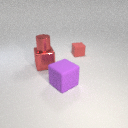
large red metal cube to the left of small red rubber cube